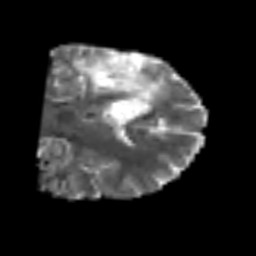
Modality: MD
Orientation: coronal
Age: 50
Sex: male
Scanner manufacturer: siemens
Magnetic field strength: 3 T
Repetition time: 6.1 s
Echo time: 0.101 s